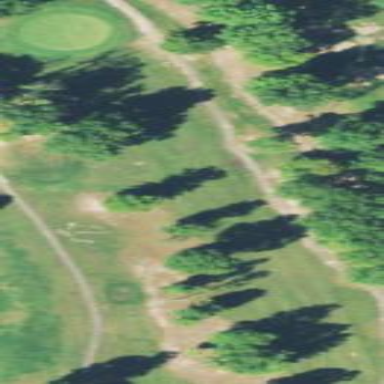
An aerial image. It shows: Golf fairway in the image.